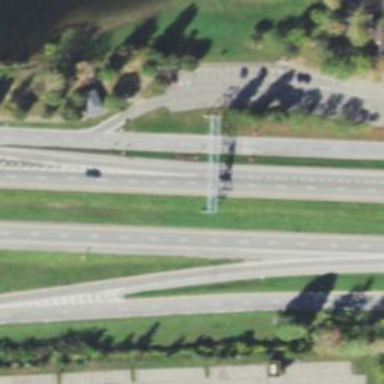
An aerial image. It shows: Overhead guidepost.